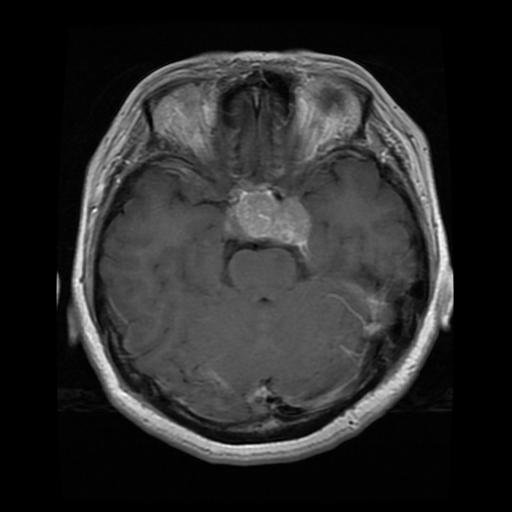
Label: pituitary